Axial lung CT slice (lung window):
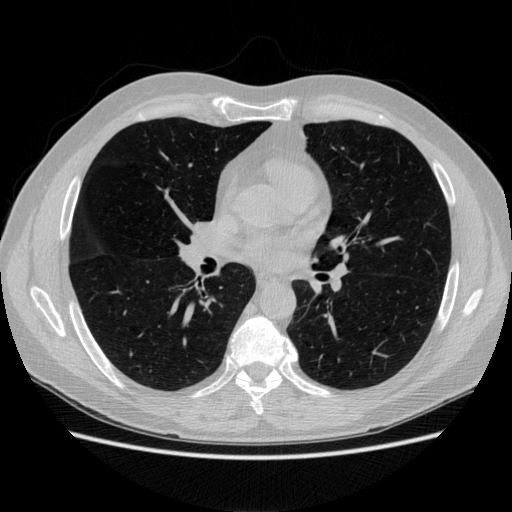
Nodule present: no